Question:
I have an image with some features/regions in it ( in the above example). I want to color each ball with a different color based on its properties. For example, that might be its diameter in pixels.
While I'm done on the feature recognition side, I'm stuck when it comes to showing results. Right now I'm doing:
'''
my_image = imread(...);
//ball recognition and other stuff
for i = 1:number_of_balls
ball_diameter(i) = ... //I calculate the diameter of the i-th ball
ball_indices = ... //I get the linear indices of the i-th ball
//ball coloring
my_image(ball_indices) = 255; //color the red channel
my_image(ball_indices + R*C) = 0; //color the blue channel
my_image(ball_indices + 2*R*C) = 0; //color the green channel
end
figure
imshow(my_image)
colormap jet(100) //I want 100 different classes
colorbar
caxis([0, 50]) //I assume all balls have a diameter < 50
'''
In the above code I'm tinting all balls red, which is definitely not what I'm looking for. The issue is that, even if I know 'ball_diameter(i)', I do not know which 'colormap' class that ball will get in. In other words, I would need something like:
'''
for i = 1:number_of_balls
// ...
if ball_diameter *belongs to class k*
my_image(ball_indices) = jet(k, 1);
my_image(ball_indices + R*C) = jet(k,2);
my_image(ball_indices + 2*R*C) = jet(k,3);
end
end
'''
How to, and mostly, is there any other more logical way?
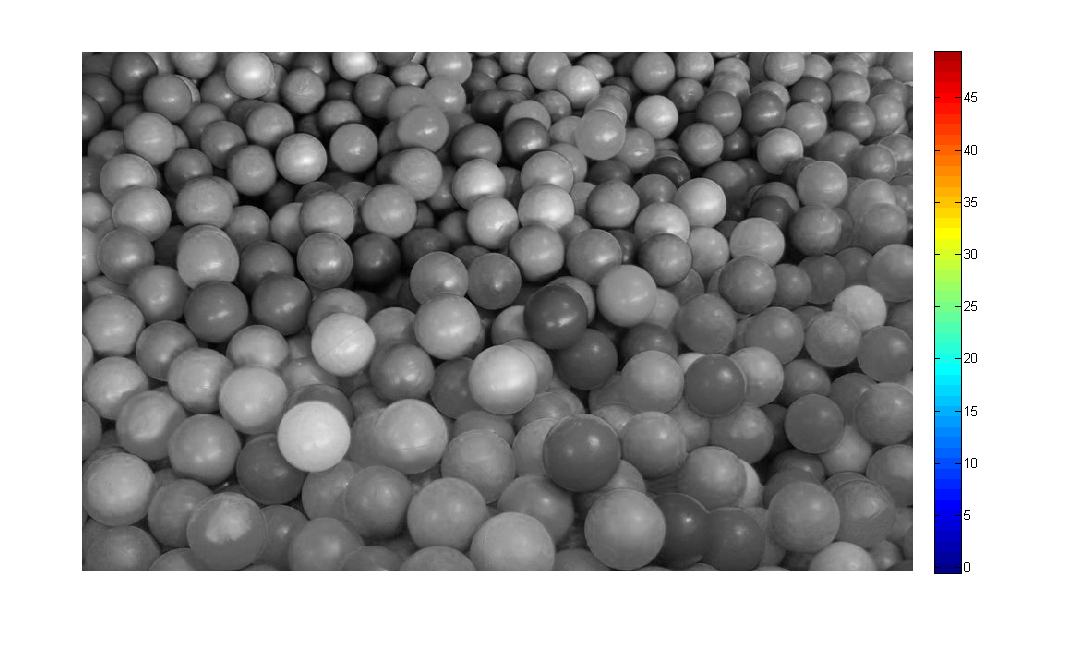
Answer: You can separate the assignment of pixels to classes from their coloring for display: you can use 'my_image' as a 2D 'R'-by-'C' labeling matrix: that is each object (ball) is assigned a different from 1 to 100 (in case you have 100 objects in the image). Now when you want to the result you can either ask the figure to map indexes to colors for you, using 'colormap' or explicitly create a colored image using <URL>.
For example
'''
%// create the index/labeling matrix
my_image = zeros( R, C );
for ii = 1:number_of_balls
my_image( ball_indices ) = ii; %// assign index to pixels and not atual colors
end
%// color using figure
figure;
imagesc( my_image );axis image;
colormap rand(100,3); %// map indexes to colors using random mapping
%//explicitly create a color image using ind2rgb
my_color_image = ind2rgb( my_image, rand(100,3) );
figure;
imshow( my_color_image ); % display the color image
'''
Notes:
1. IMHO it is preferable to use random color map to display categorizations of pixels, as opposed to 'jet' with which you usually end up with very similar colors to adjacent objects, making it very difficult to visually appreciate the result.
2. IMHO it is more convenient to use label matrix, you can also save it to file as an indexed image (png format) thus visualizing, saving and loading your results simply and efficiently.